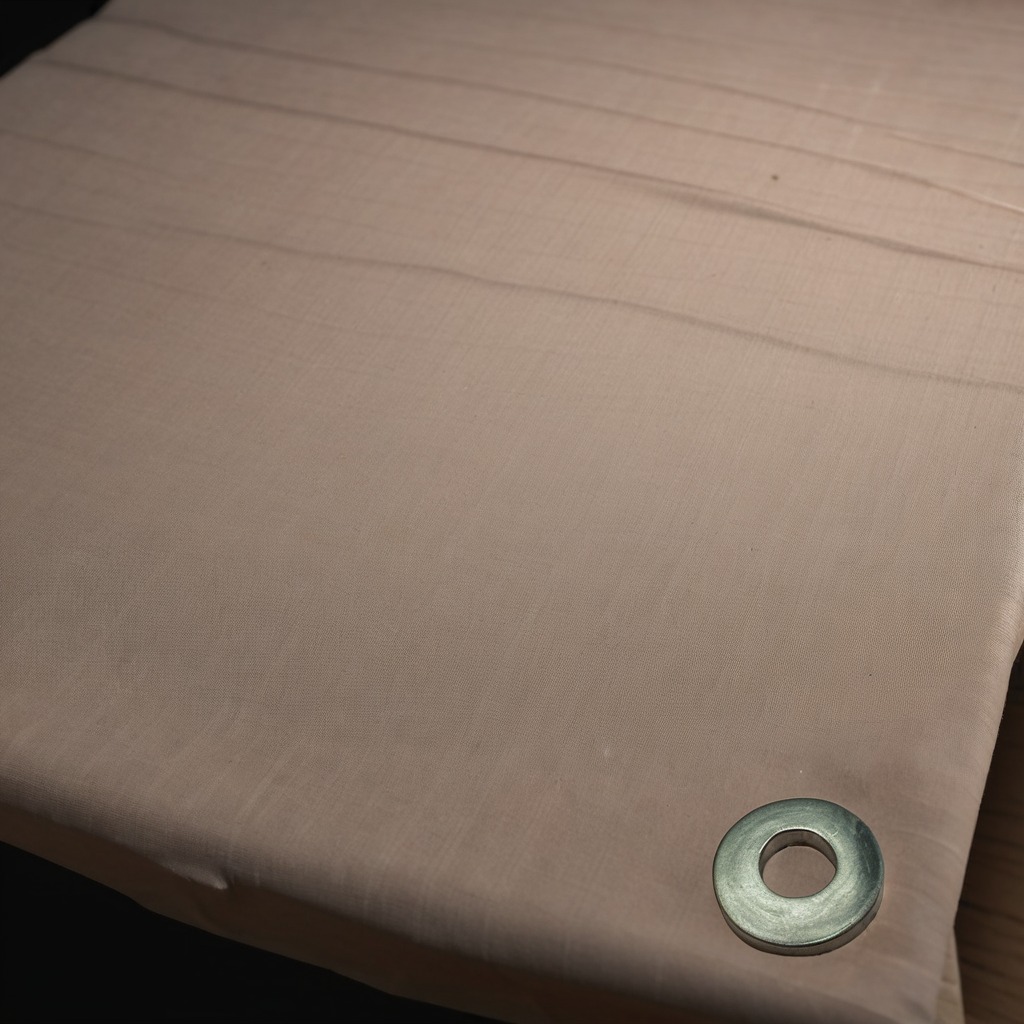
A flat metal washer lies on the wooden table.